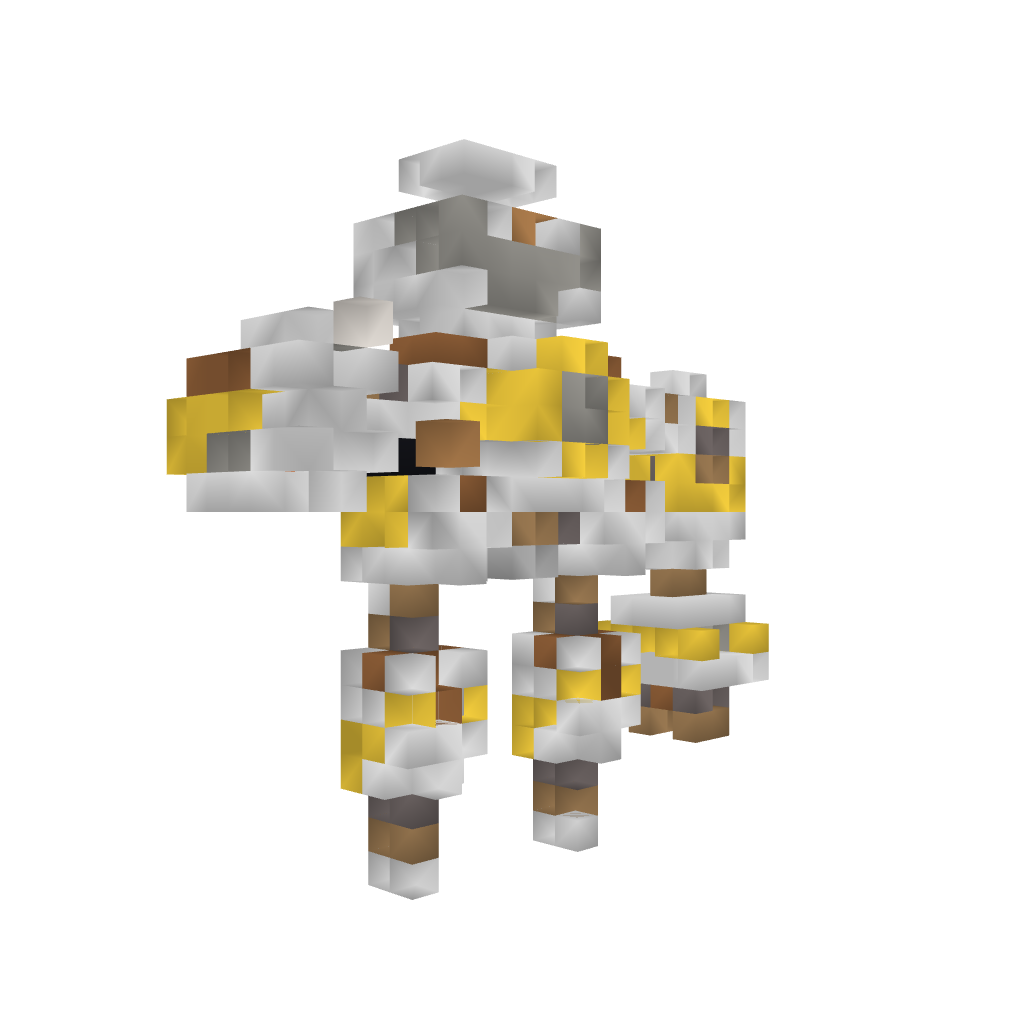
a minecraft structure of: Series A Mech 2